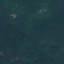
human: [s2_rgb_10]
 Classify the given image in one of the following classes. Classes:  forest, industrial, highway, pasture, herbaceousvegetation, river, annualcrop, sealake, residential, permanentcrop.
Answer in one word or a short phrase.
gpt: Forest